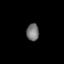
Tissue: prostate
Cell type: T cells
Senescence score: 0.2937
Nuclear area (px): 208
Mean DAPI intensity: 118.923